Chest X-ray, PA view. Patient: 85 years old, sex F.
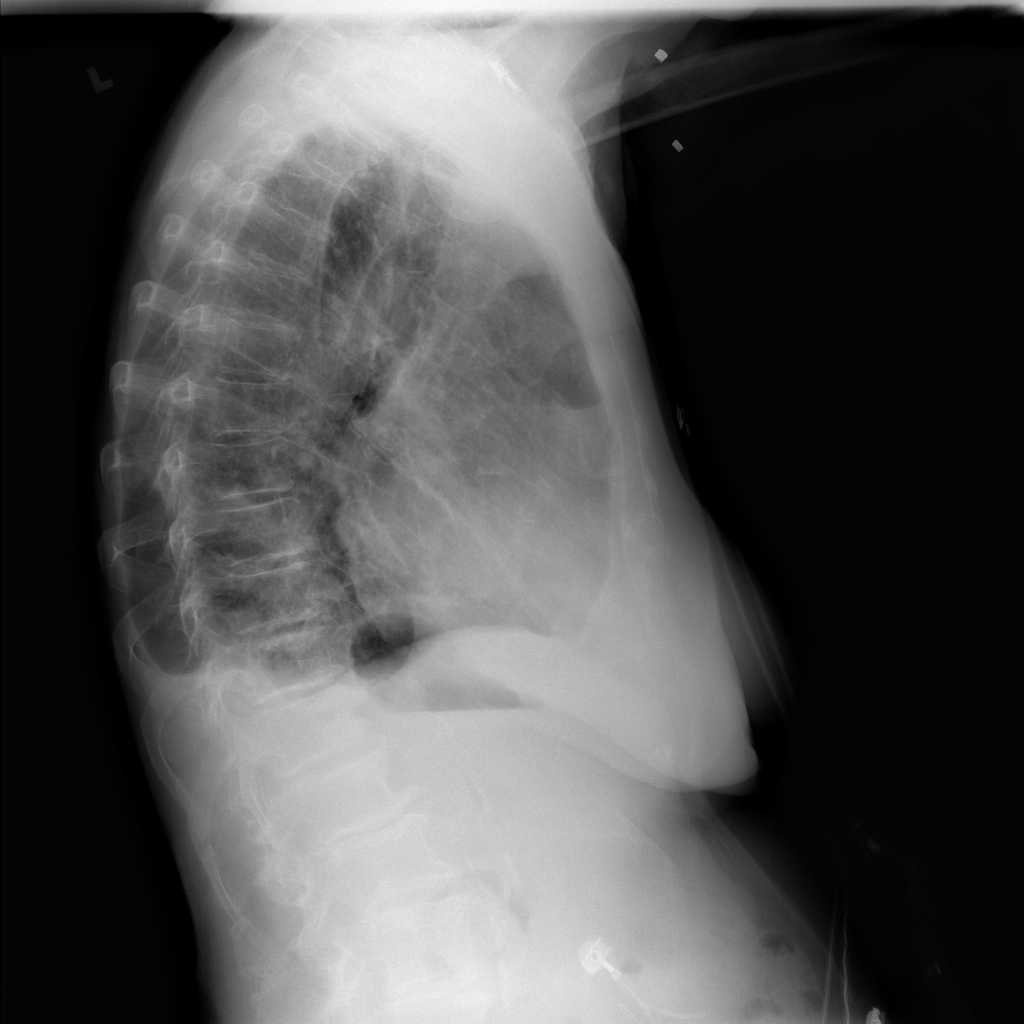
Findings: Effusion, Pneumothorax